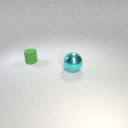
large cyan metal sphere to the right of small green rubber cylinder